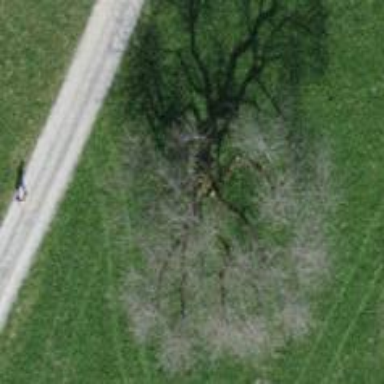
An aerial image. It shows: Agricultural area with deciduous broadleaved trees.